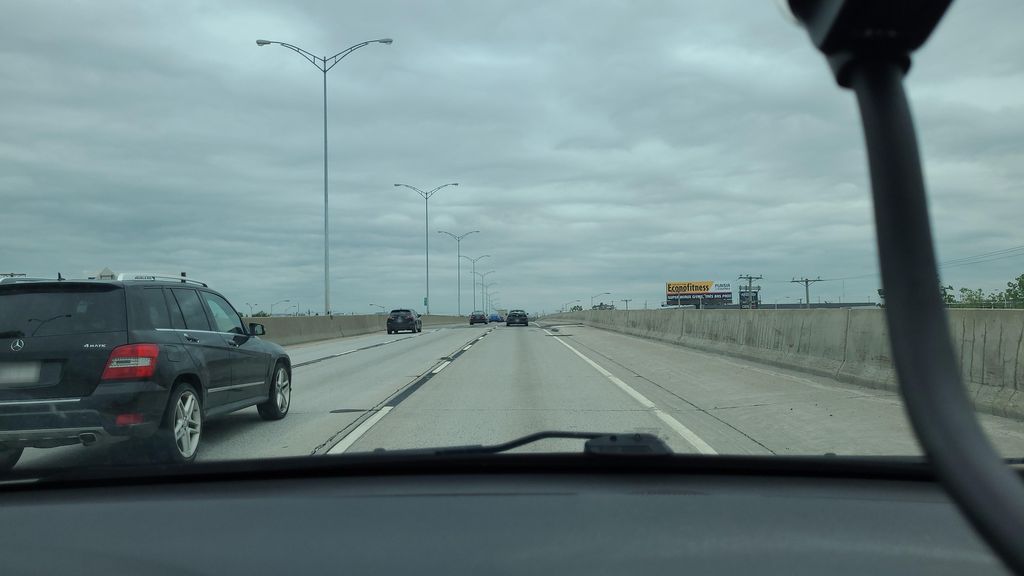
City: montreal